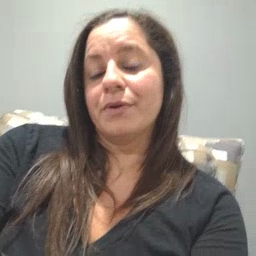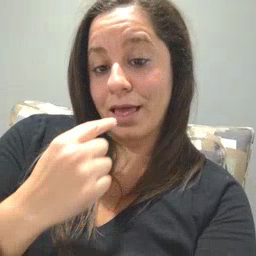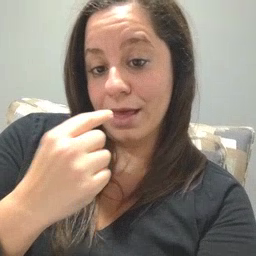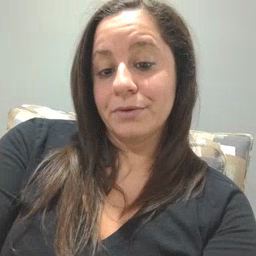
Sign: tongue